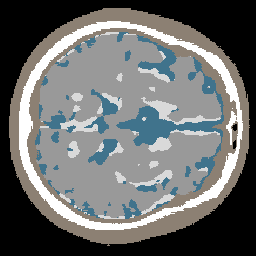
Label: no_lesion